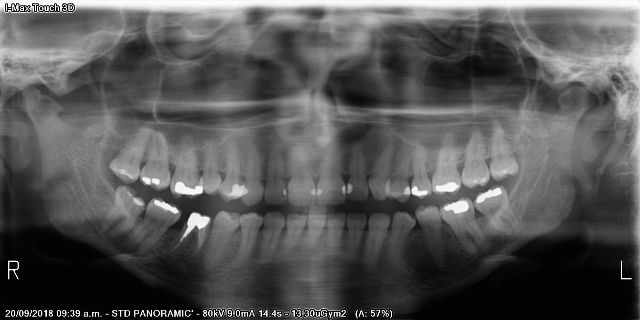
adult